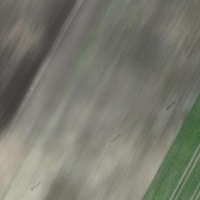
EUNIS habitat code: 52
Species observed at this site:
Cyperus esculentus